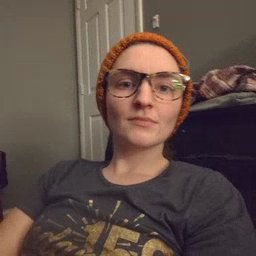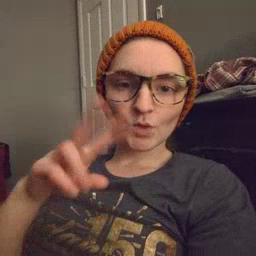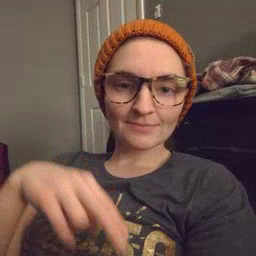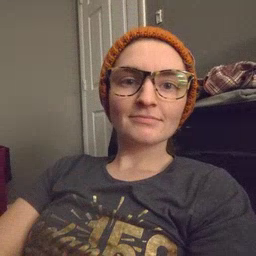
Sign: read